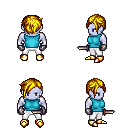
a pixel art fantasy rpg character, male body template, dark elf, purple skin, teal sleeveless shirt, white pants, blonde pixie cut hairstyle, metal gloves, gold boots, dagger, four views (front, back, left, right), 2x2 character sprite sheet, small pixel art, hard edges, no anti-aliasing